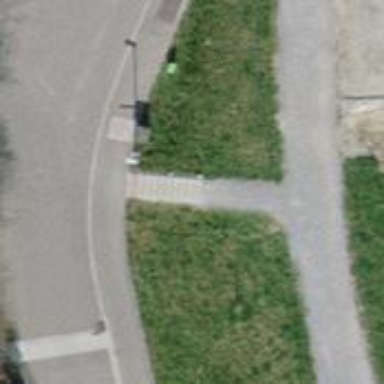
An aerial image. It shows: Set of steps on the road.